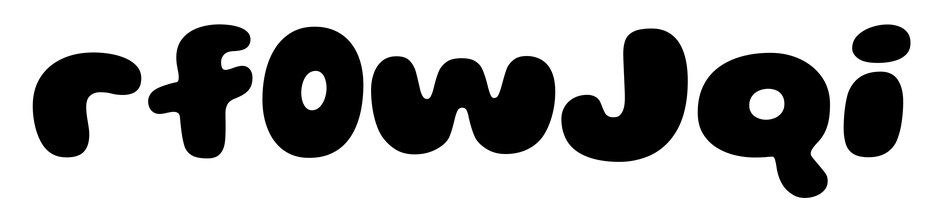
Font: Gluten_ExtraBold